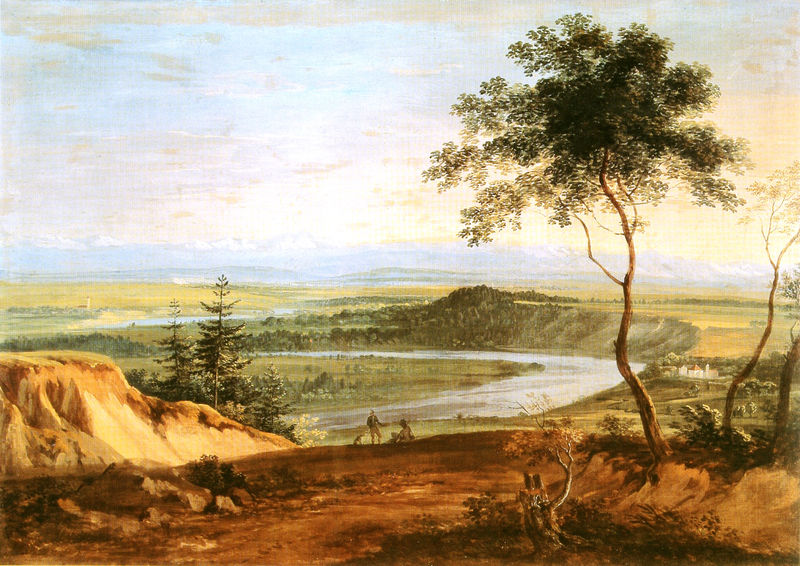
Titel: Das mittlere Lechtal
Künstler: Johann Georg von Dillis
Standort: München
Institution: Neue Pinakothek
Schlagwörter: baum, berg, blau, blätter, felsen, gemälde, gestein, himmel, laub, mann, schatten, wasser, weiß, wolken, aquarell, bäume, fluss, gelb, grün, kirchturm, landschaft, menschen, ocker, sand, see, sitzen, stadt, ufer, äste, braun, frau, hell, hintergrund, licht, orange, schwarz, vordergrund, ausblick, blick, gras, haus, hund, schloss, tier, weg, wiese, beige, malerei, mensch, stehen, stein, steine, weit, ast, baumstamm, birke, ebene, einsamkeit, erde, feld, felder, ferne, flusslauf, horizont, häuser, hügel, morgen, natur, stamm, weide, weite, zweige, büsche, einsam, gewässer, kirche, sonne, boden, realismus, drei, paar, pflanzen, rosa, tal, wald, zart, anhöhe, turm, hellblau, aussicht, gleb, sommer, biegung, bogen, ort, perspektive, abhang, lehm, trocken, berge, dürre, fels, fläche, gebirge, hang, dorf, bergkette, farbe, nebel, tag, schlucht, idylle, picknick, rast, böschung, romantik, strom, tannen, stimmung, panorama, lichtstrahl, helligkeit, burg, kloster, flusslandschaft, abgrund, tanne, sicht, jäger, sandstein, hanglage, wanderer, nadelbäume, fichten, eiche, atmosphäre, balu, stämmchen, stumpf, windung, baumstumpf, wanderung, erhöhung, flussbiegung, gleithang, mittelgrund, rhein, dörfer, treffe, düre, flussebene, grasfläche, lanschaftsbild, mäandern, prallhang, lieblich, früh, fel, oder, camp, niederung, de, waldbäme, uschland, ölandschaft